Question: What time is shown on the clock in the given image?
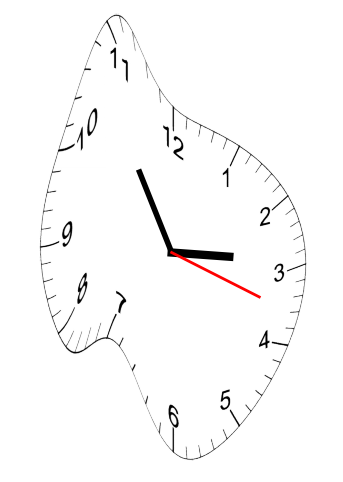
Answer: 02:54:18